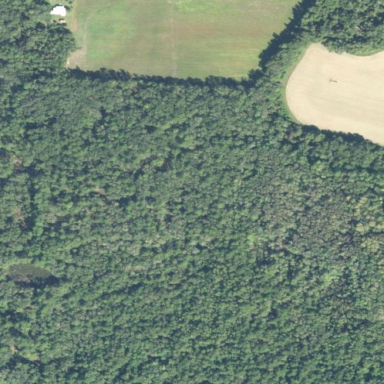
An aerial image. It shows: Mixed woodland with various types of leaves.